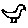
Label: bird